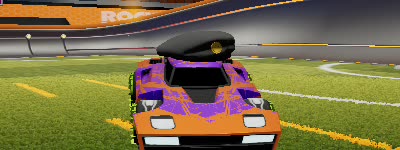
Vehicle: breakout